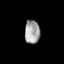
Tissue: lung
Cell type: Fibroblasts
Senescence score: 0.1618
Nuclear area (px): 343
Mean DAPI intensity: 165.155